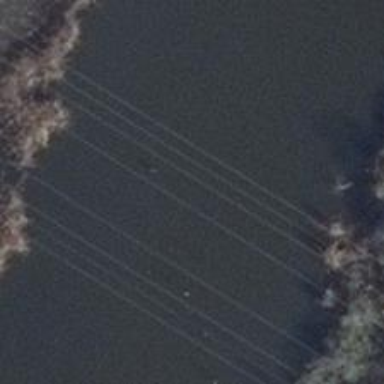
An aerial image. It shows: There is line obstacle in the image.